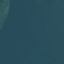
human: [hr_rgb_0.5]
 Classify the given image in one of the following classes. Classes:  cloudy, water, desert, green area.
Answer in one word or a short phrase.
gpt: water